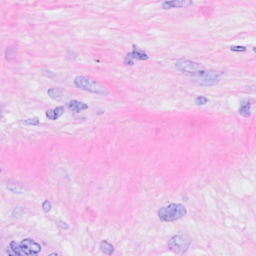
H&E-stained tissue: Breast